Question: OK so my brain is just probably not working tonight. What I'm trying to accomplish is a two column layout where one column scrolls and the other is fixed. The fixed column has a large background image in it that I would like to be able to scale to the size of the screen. Additionally the left (fixed) column's width would have to scale to accommodate the background image. The best way to really explain this is with a picture:

The highlighted area with the arrow in it will scroll and the other column with the picture and twitter status in it would remain fixed. My problem does not come into play with the fixed CSS positioning. My issue is with scaling my columns based on screen size so that the picture always remains in the proportion it's shown here both in it's own dimensions and those of the other column. That's what I'm stuck on. Any ideas? I really appreciate the help.
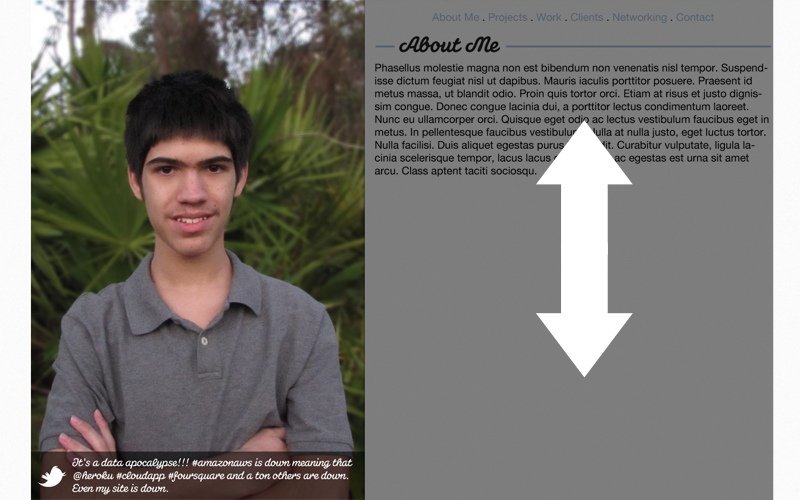
Answer: I think you can just use an image element in your first column and set it to take 100% of its parent. If the parent div is also a percentage then its size will change of course and that also scales the image within. If we want the image to scale, then we can't also specify a height.
'''
<div id="parent" style="width: 40%">
<img id="child" style="width: 100%" src="http://i.stack.imgur.com/lvvrv.png" alt="Fake Background" />
</div>
'''